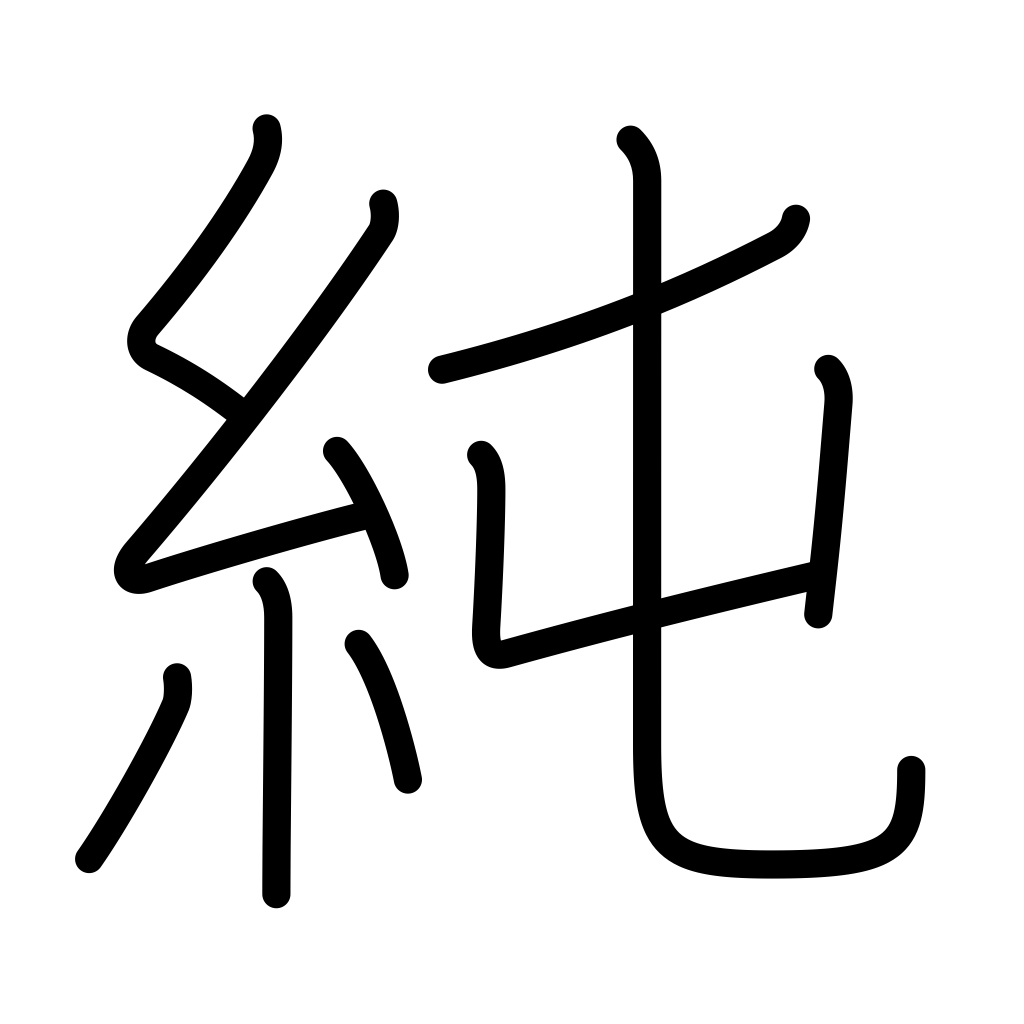
Meaning: genuine, purity, innocence